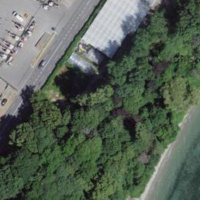
EUNIS habitat code: 53
Species observed at this site:
Arum maculatum
Larus michahellis
Thymus serpyllum
Carpocoris fuscispinus
Lamium galeobdolon
Veronica persica
Turdus merula